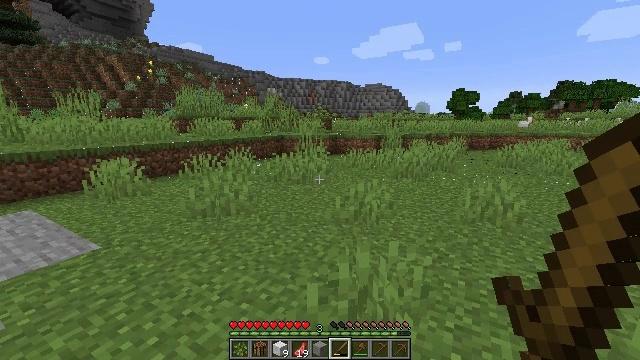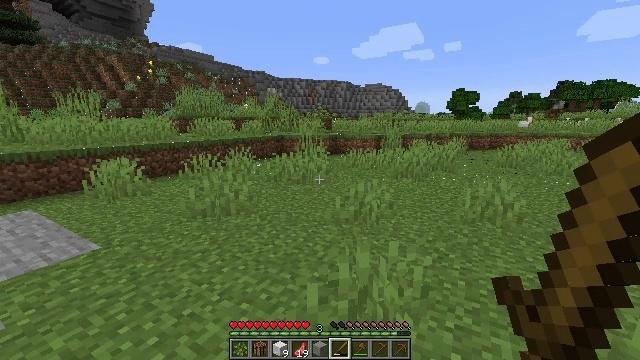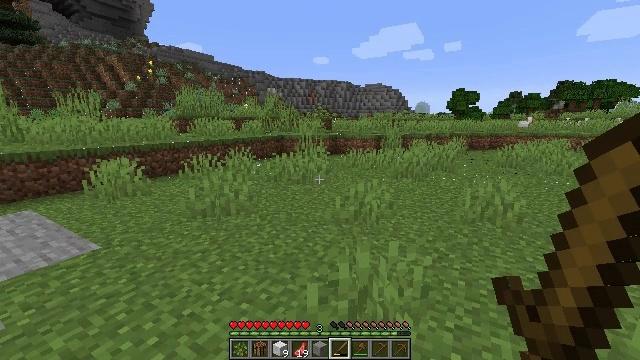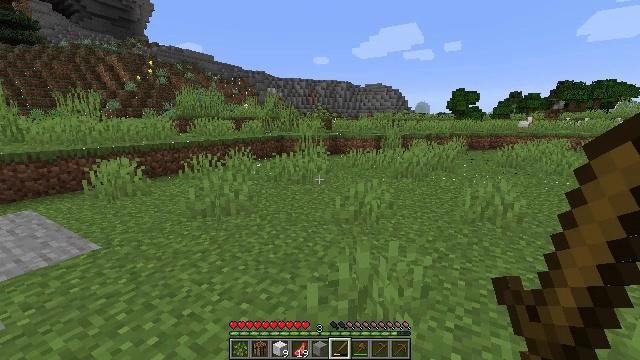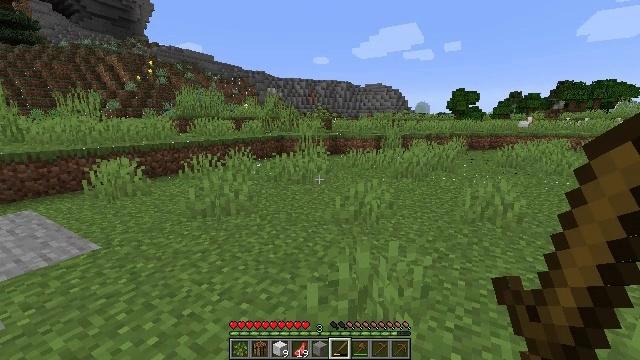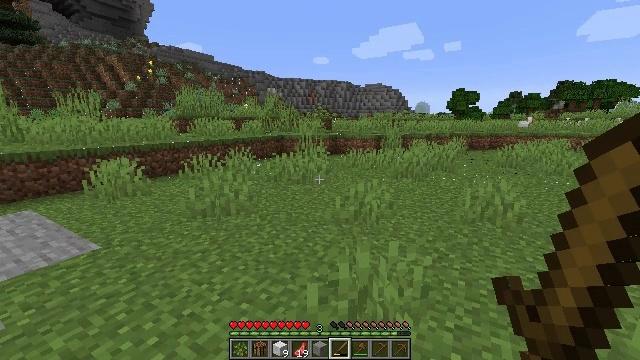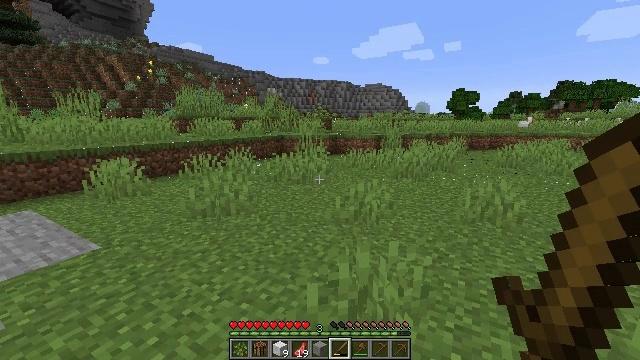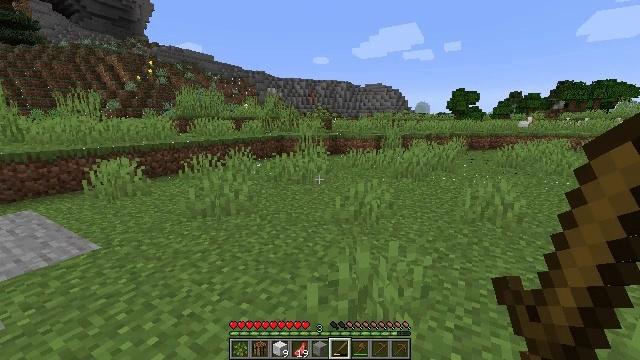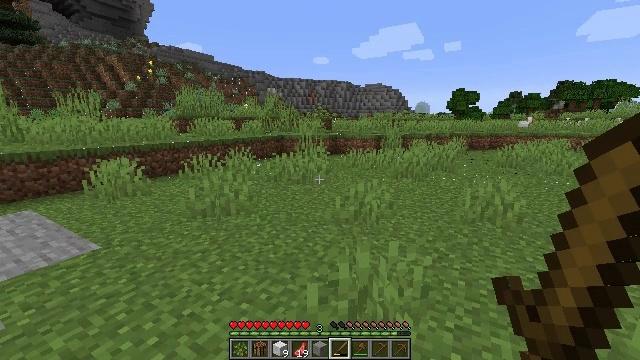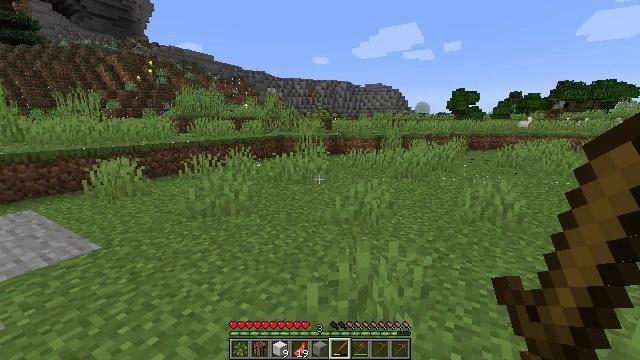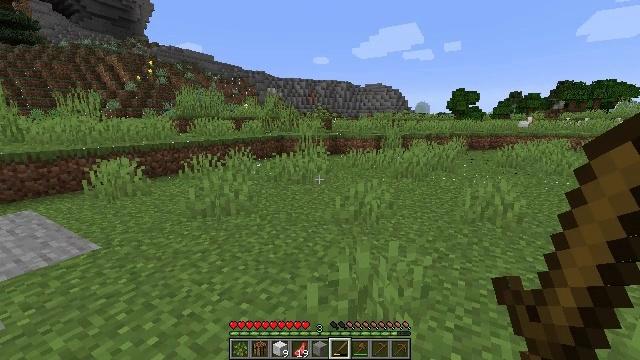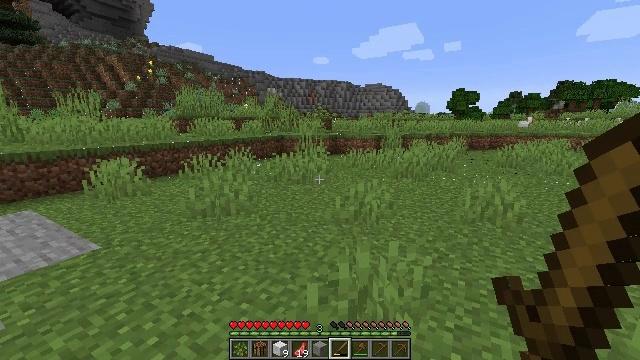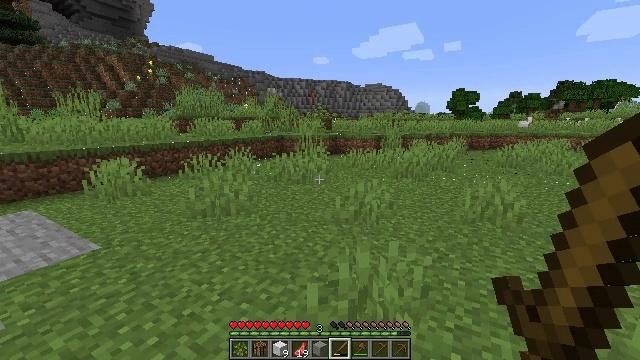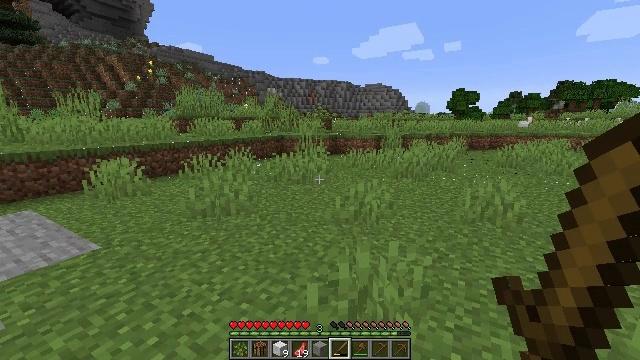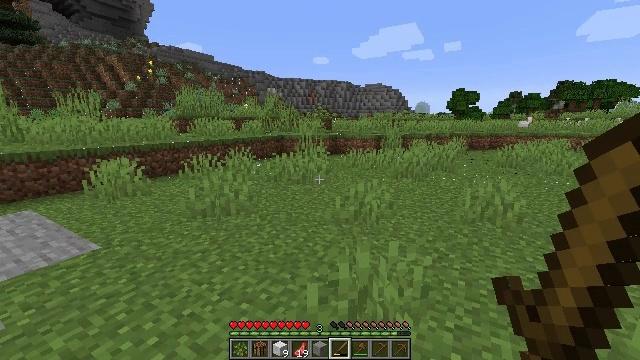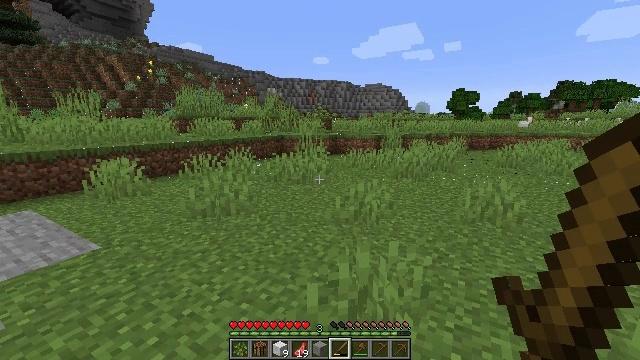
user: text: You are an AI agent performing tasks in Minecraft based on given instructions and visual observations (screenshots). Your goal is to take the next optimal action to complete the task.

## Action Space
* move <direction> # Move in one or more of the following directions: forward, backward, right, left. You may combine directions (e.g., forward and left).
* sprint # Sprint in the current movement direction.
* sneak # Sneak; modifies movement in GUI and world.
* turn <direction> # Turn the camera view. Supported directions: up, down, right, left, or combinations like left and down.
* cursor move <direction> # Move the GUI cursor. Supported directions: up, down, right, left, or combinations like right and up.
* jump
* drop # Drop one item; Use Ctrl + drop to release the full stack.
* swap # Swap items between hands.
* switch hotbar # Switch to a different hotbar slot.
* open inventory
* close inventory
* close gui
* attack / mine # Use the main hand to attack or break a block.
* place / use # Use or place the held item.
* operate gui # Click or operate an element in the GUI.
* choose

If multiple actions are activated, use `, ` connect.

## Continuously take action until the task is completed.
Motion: motion action
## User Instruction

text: Kill mobs.
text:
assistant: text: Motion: no_op
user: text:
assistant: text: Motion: no_op
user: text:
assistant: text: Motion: no_op
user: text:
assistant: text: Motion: no_op
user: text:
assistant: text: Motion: no_op
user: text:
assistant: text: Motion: no_op
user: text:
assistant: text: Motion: no_op
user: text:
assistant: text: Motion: no_op
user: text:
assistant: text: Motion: no_op
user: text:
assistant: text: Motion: no_op
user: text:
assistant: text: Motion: no_op
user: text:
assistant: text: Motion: no_op
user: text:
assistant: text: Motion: no_op
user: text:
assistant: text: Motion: no_op
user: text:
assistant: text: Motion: no_op
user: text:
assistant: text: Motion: no_op
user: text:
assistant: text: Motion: no_op
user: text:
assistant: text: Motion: no_op
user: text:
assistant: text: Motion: no_op
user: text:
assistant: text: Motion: no_op
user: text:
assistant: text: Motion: no_op
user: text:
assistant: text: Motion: no_op
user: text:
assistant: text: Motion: no_op
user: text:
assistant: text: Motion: no_op
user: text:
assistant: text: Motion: no_op
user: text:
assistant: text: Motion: no_op
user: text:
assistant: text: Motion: no_op
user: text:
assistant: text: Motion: no_op
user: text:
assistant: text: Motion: no_op
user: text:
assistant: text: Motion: no_op